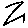
Label: zigzag